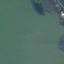
Land use / land cover: SeaLake